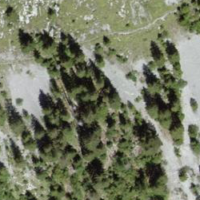
EUNIS habitat code: 23
Species observed at this site:
Campanula glomerata